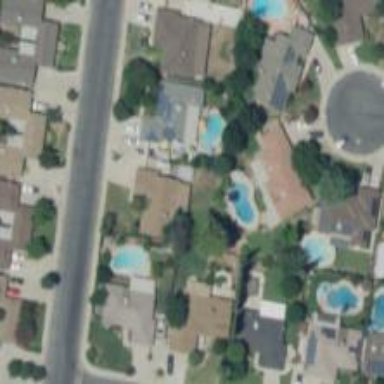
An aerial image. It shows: Swimming pool located in leisure land.